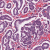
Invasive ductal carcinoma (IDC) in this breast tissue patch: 1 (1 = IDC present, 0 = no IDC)